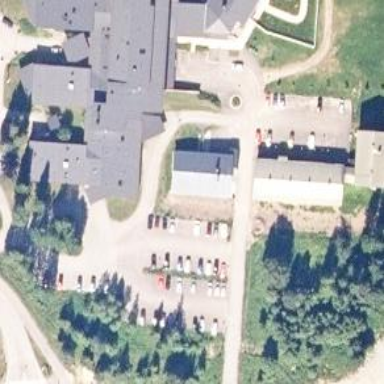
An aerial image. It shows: Veterinary facility.